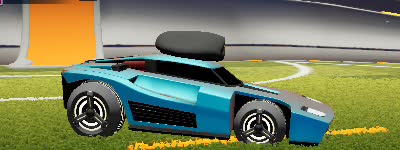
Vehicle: breakout